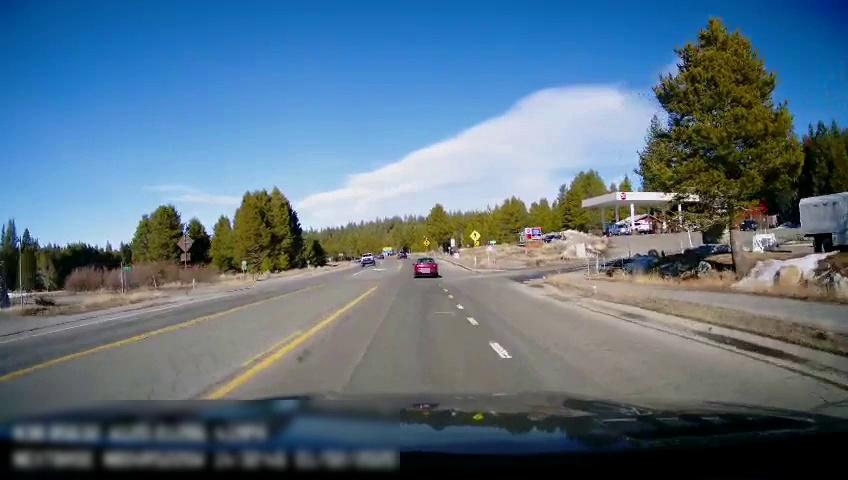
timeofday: Day
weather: Sunny
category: Drivable Space
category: Vehicles | Car
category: Vehicles | SUV
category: Vehicles | Truck
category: Vehicles | Truck
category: Vehicles | Truck
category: Vehicles | Truck
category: Vehicles | SUV
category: Lanes | Current Lane
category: Lanes | Current Lane
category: Lanes | Opposite Lane
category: Lanes | Opposite Lane
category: Lanes | Opposite Lane
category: Traffic | Signs